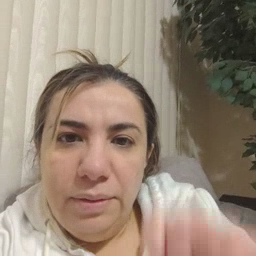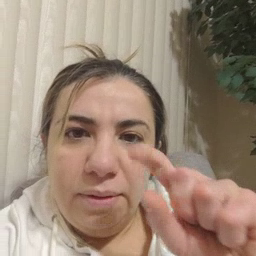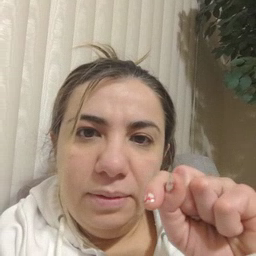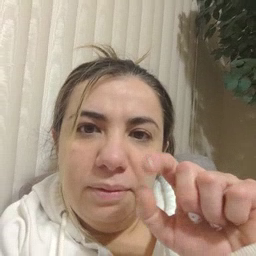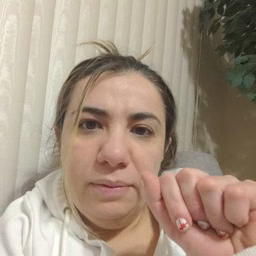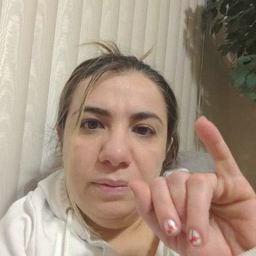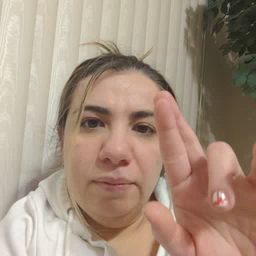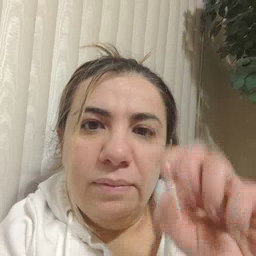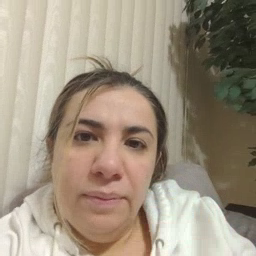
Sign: stairs